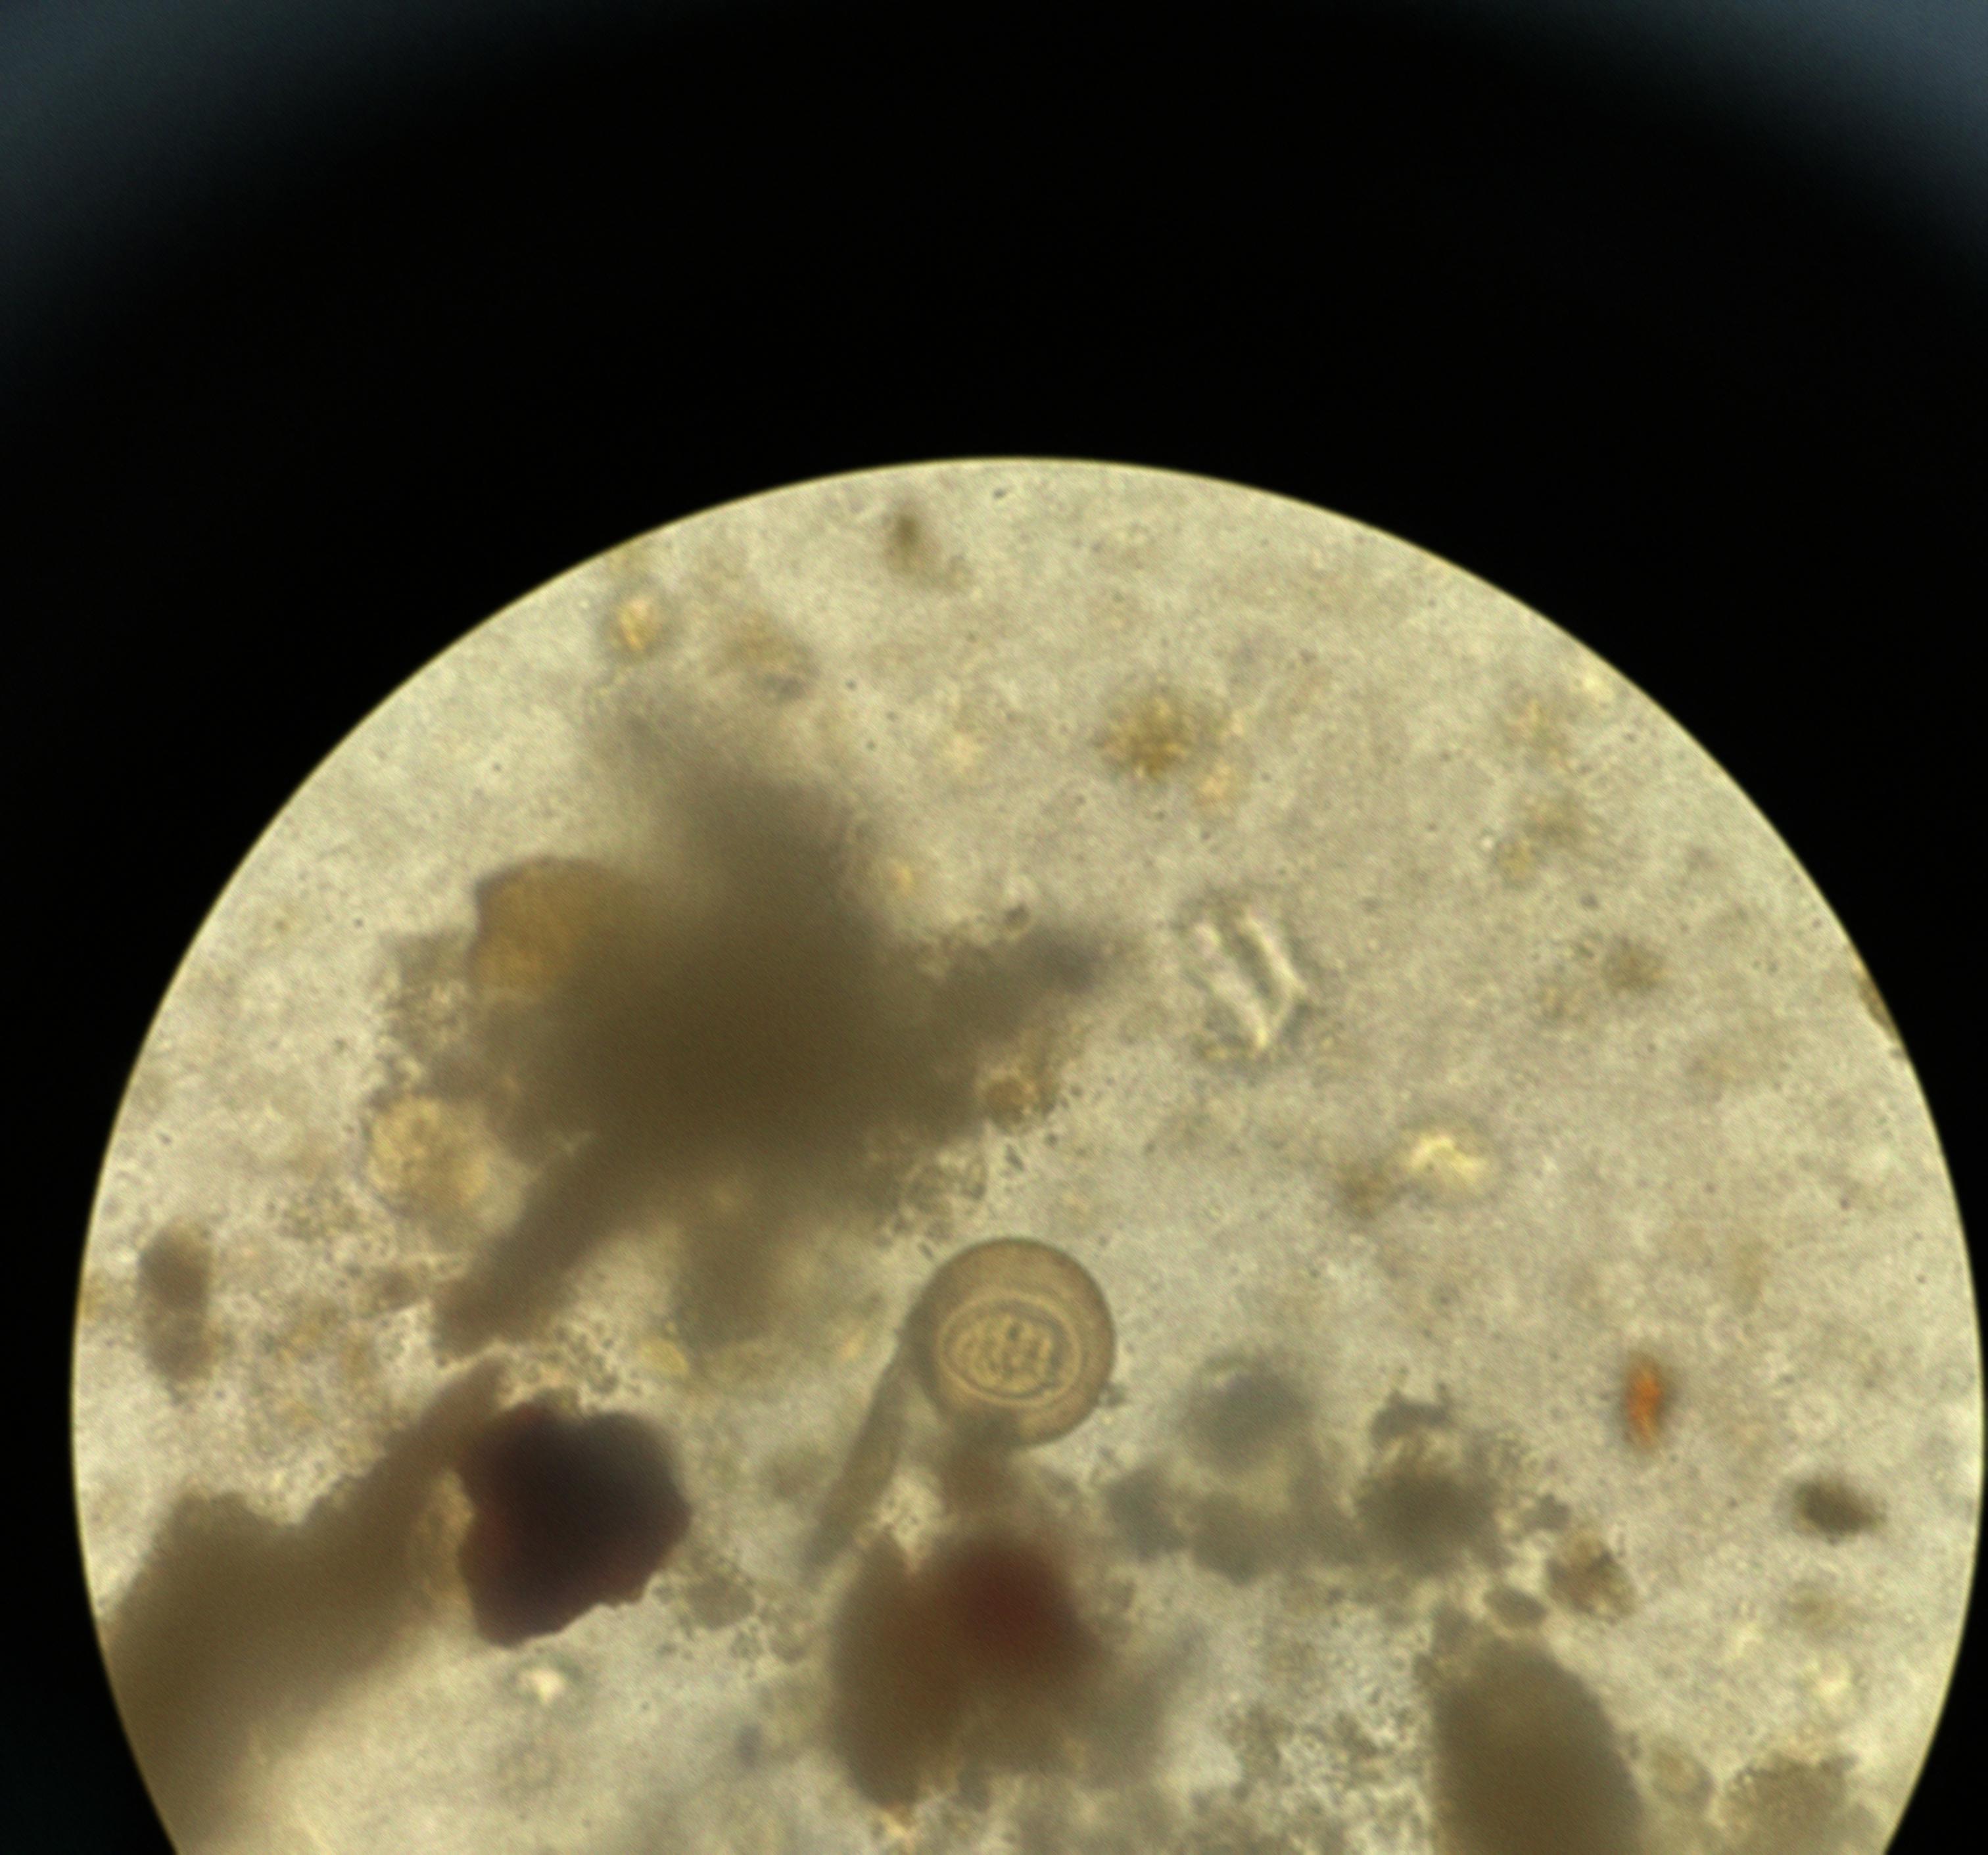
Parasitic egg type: Hymenolepis diminuta